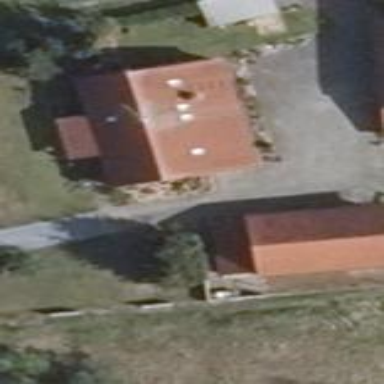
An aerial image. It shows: House with flat red roof.